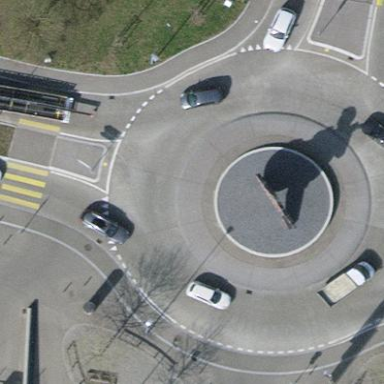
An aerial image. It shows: Primary highway with asphalt surface. The road features roundabout and has separate sidewalks.